Question: I want to achieve the below picture (i made it via excel).

Here are the requirements:
1. arrow down shape
2. "GOAL" text on top of it
3. tip of the arrow should be pointed on the given x,y
4. transparent effect (i think its setAlpha(0..255))
5. gradient effect (top to bottom)
6. emboss effect (optional)
7. lighting effect (optional)
Any guidance is appreciated.
*i don't have idea on how to draw. please guide us via code snippets example.
I just need small icon.
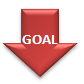
Answer: you have to go for nine patch image. set backgrond of textview is "nineparch image". and setyour text view at x,y using absolute layout.
Nine patch is available here:
<URL>
it may help you.